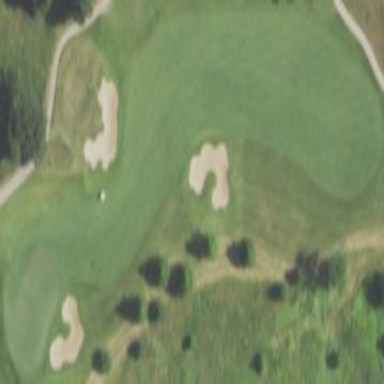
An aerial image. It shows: Grassy area designated as golf fairway.